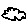
Label: cloud